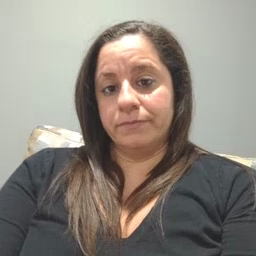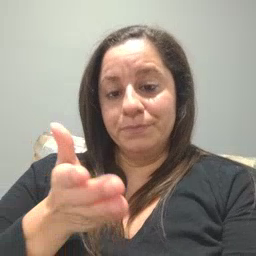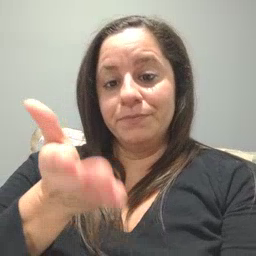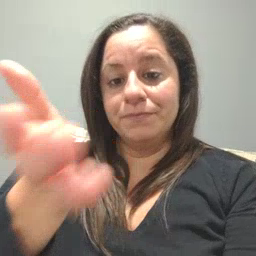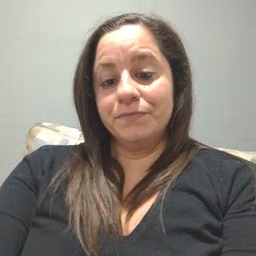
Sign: boat